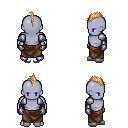
a pixel art fantasy rpg character, male body template, dark elf, purple skin, steel arm armor, robe skirt, light blonde mohawk hairstyle, metal gloves, white slippers, four views (front, back, left, right), 2x2 character sprite sheet, small pixel art, hard edges, no anti-aliasing